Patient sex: M
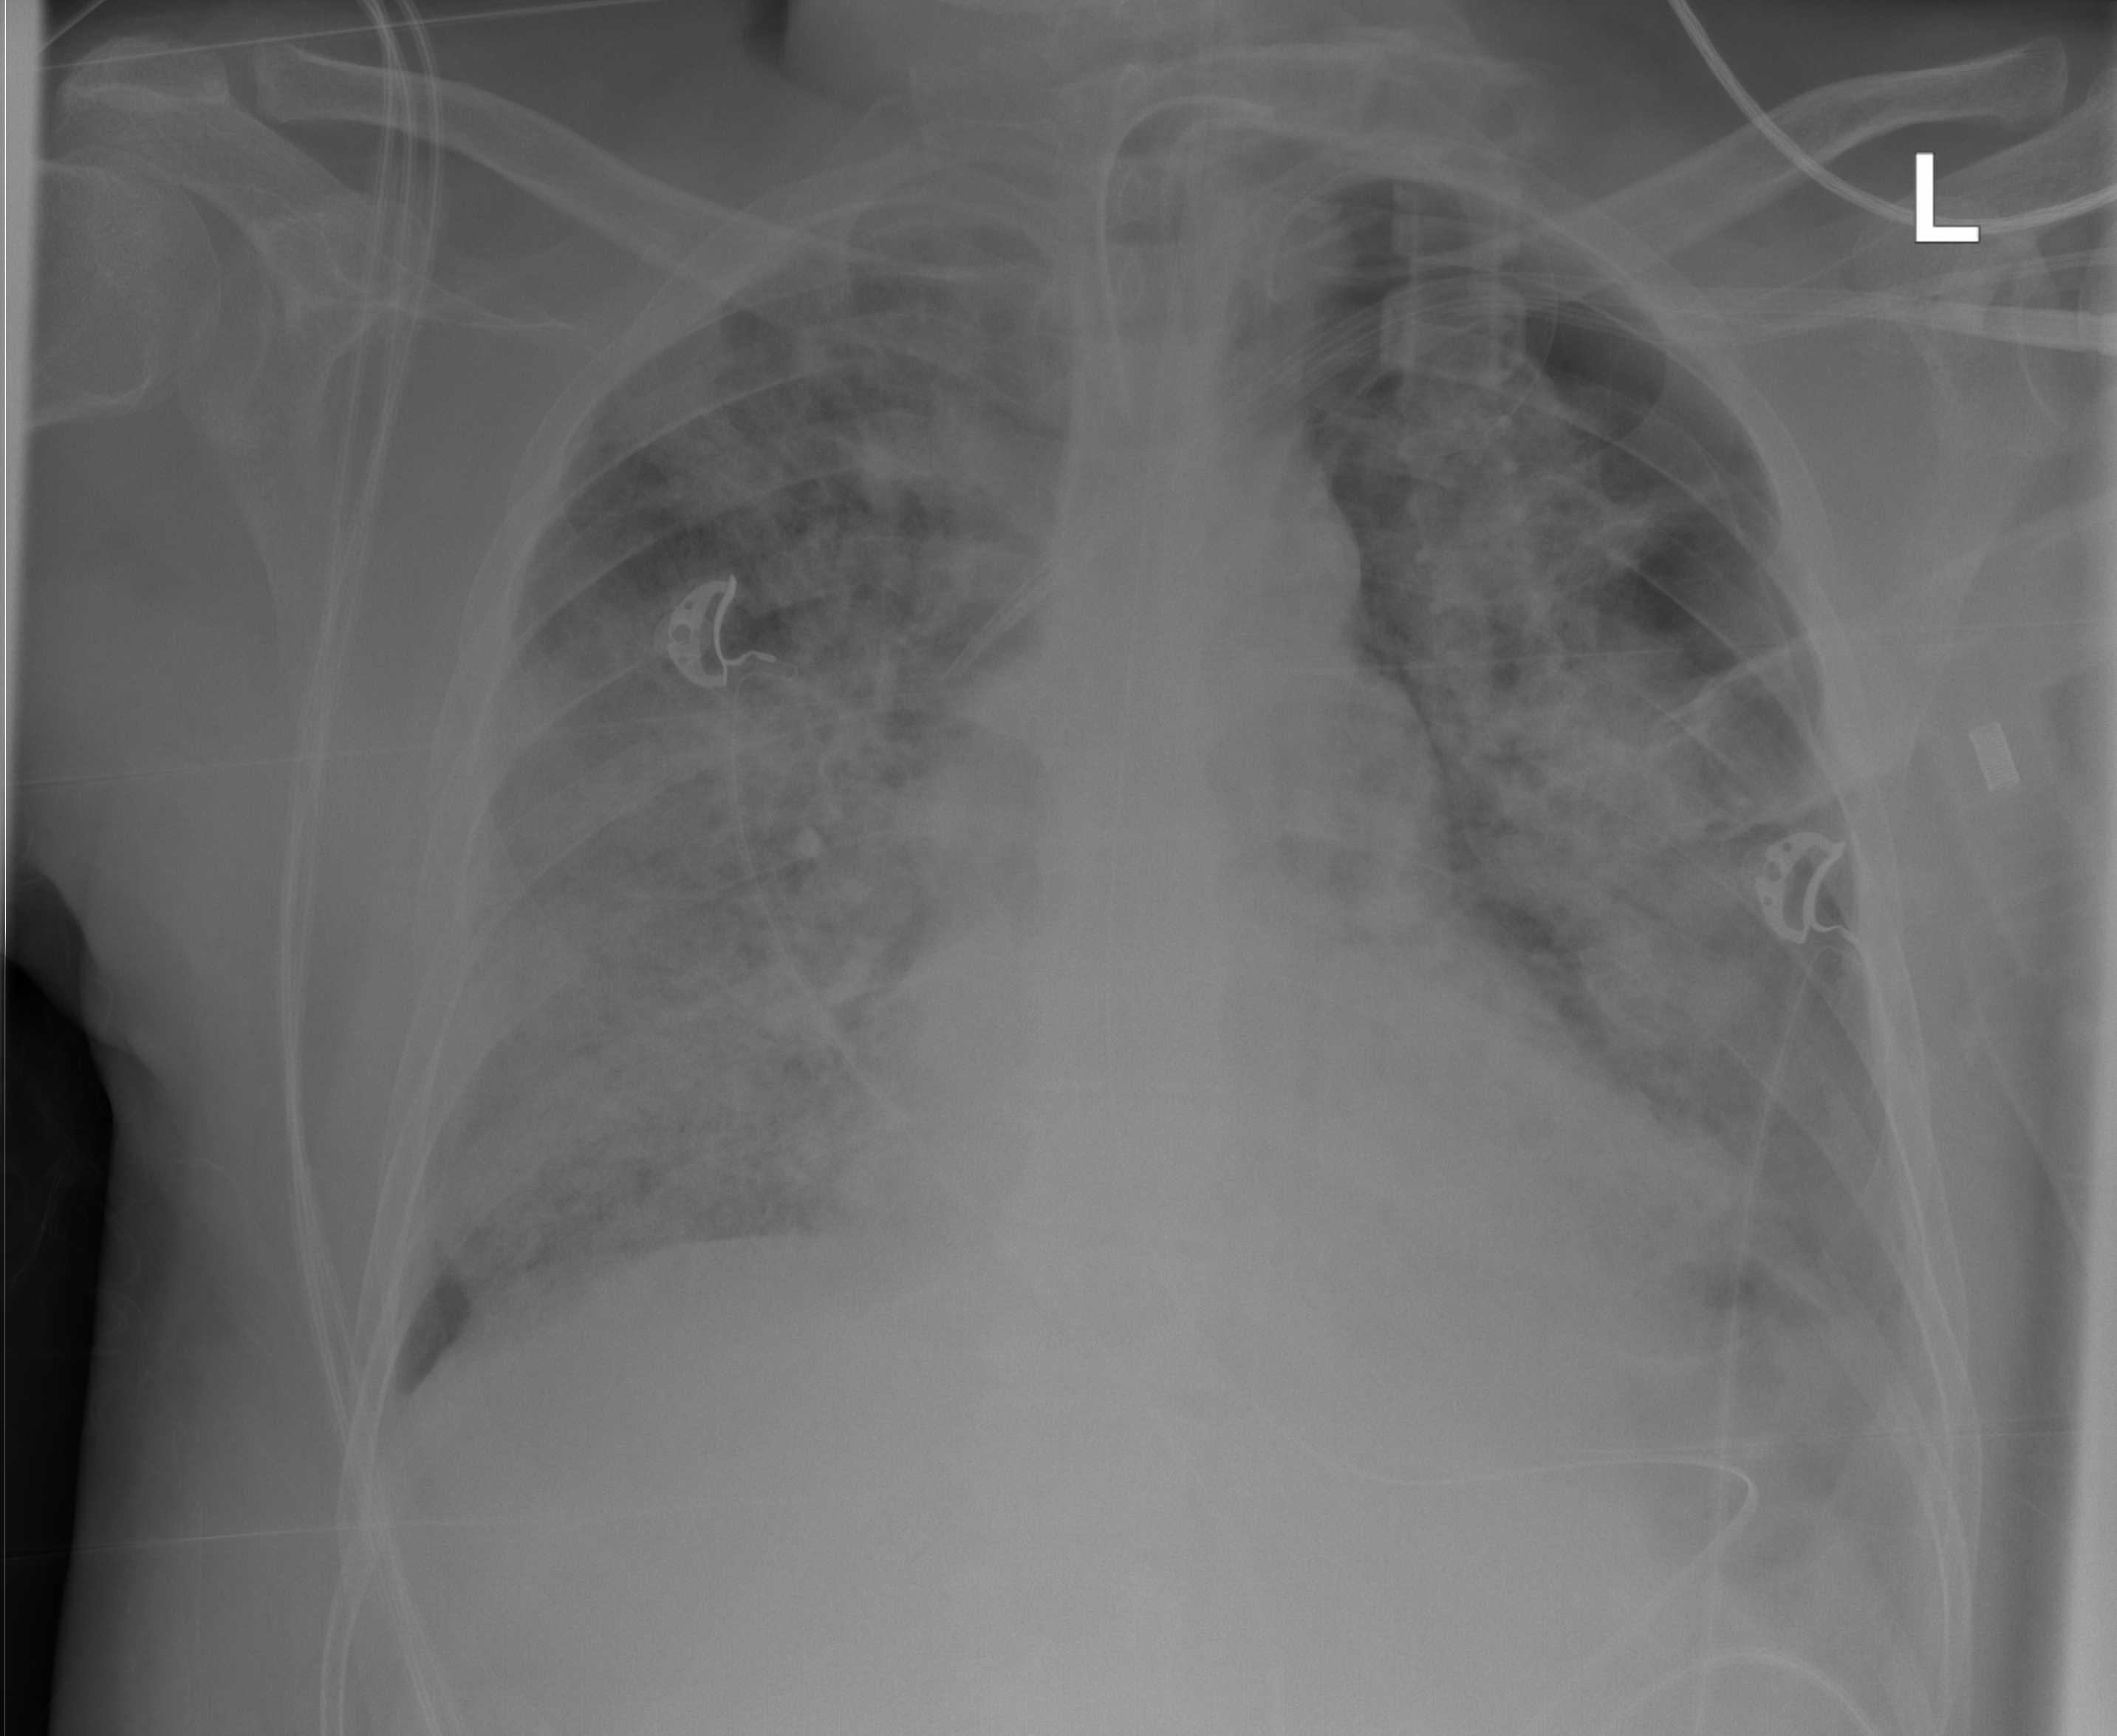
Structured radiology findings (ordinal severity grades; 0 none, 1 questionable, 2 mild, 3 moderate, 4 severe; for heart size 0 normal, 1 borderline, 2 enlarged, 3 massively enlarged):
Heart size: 2
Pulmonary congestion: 2
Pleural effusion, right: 0
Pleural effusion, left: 2
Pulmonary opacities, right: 3
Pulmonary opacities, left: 3
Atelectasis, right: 3
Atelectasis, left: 3